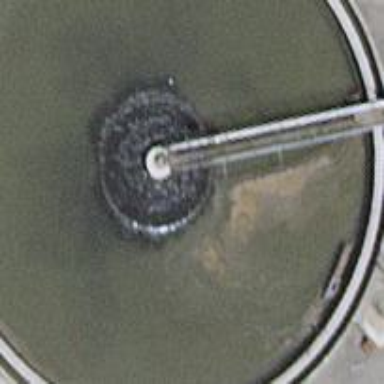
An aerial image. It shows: Body of wastewater.